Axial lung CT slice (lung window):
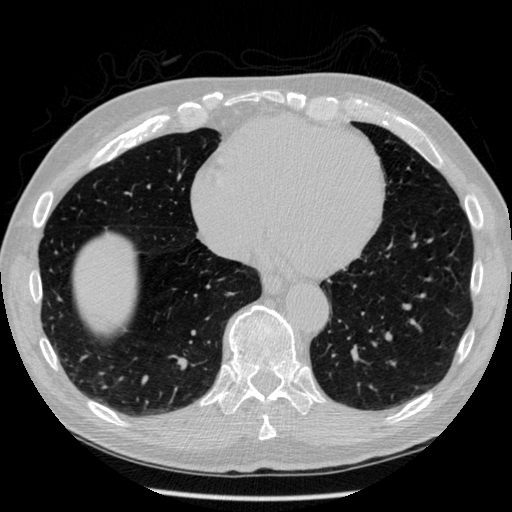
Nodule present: no